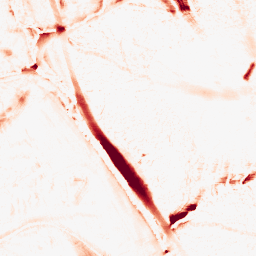
Category: morphological
Decomposition family: morphological_ellipse
Decomposition parameters: operation: opening
width: 20
height: 30
Upsampling method: bspline
Upsampling parameters: scale: 2
Upsampling scale: 2